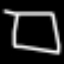
Label: square